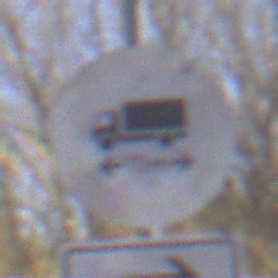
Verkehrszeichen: TatsaechlicheLaenge
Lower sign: RichtungsangabeDurchPfeile5
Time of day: Midday
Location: Outdoor (Nature)
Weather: Clear
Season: NotSpecified
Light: Natural